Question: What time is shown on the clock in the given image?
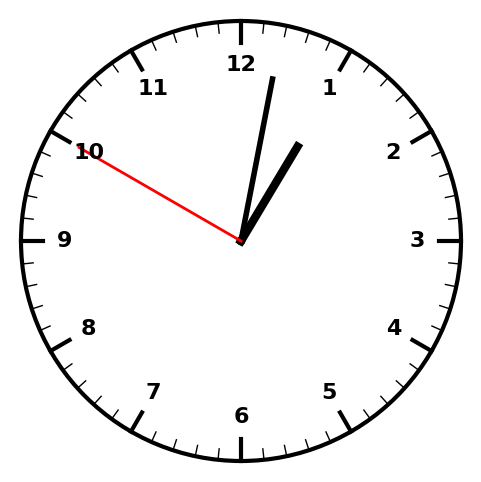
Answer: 01:01:50